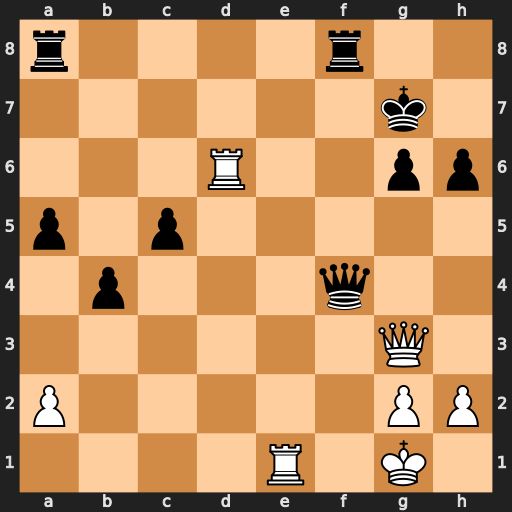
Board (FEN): r4r2/6k1/3R2pp/p1p5/1p3q2/6Q1/P5PP/4R1K1
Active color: w
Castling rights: -
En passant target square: -
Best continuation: Rxg6+ Kh8 Rg8+ Rxg8 Qxf4